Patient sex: M
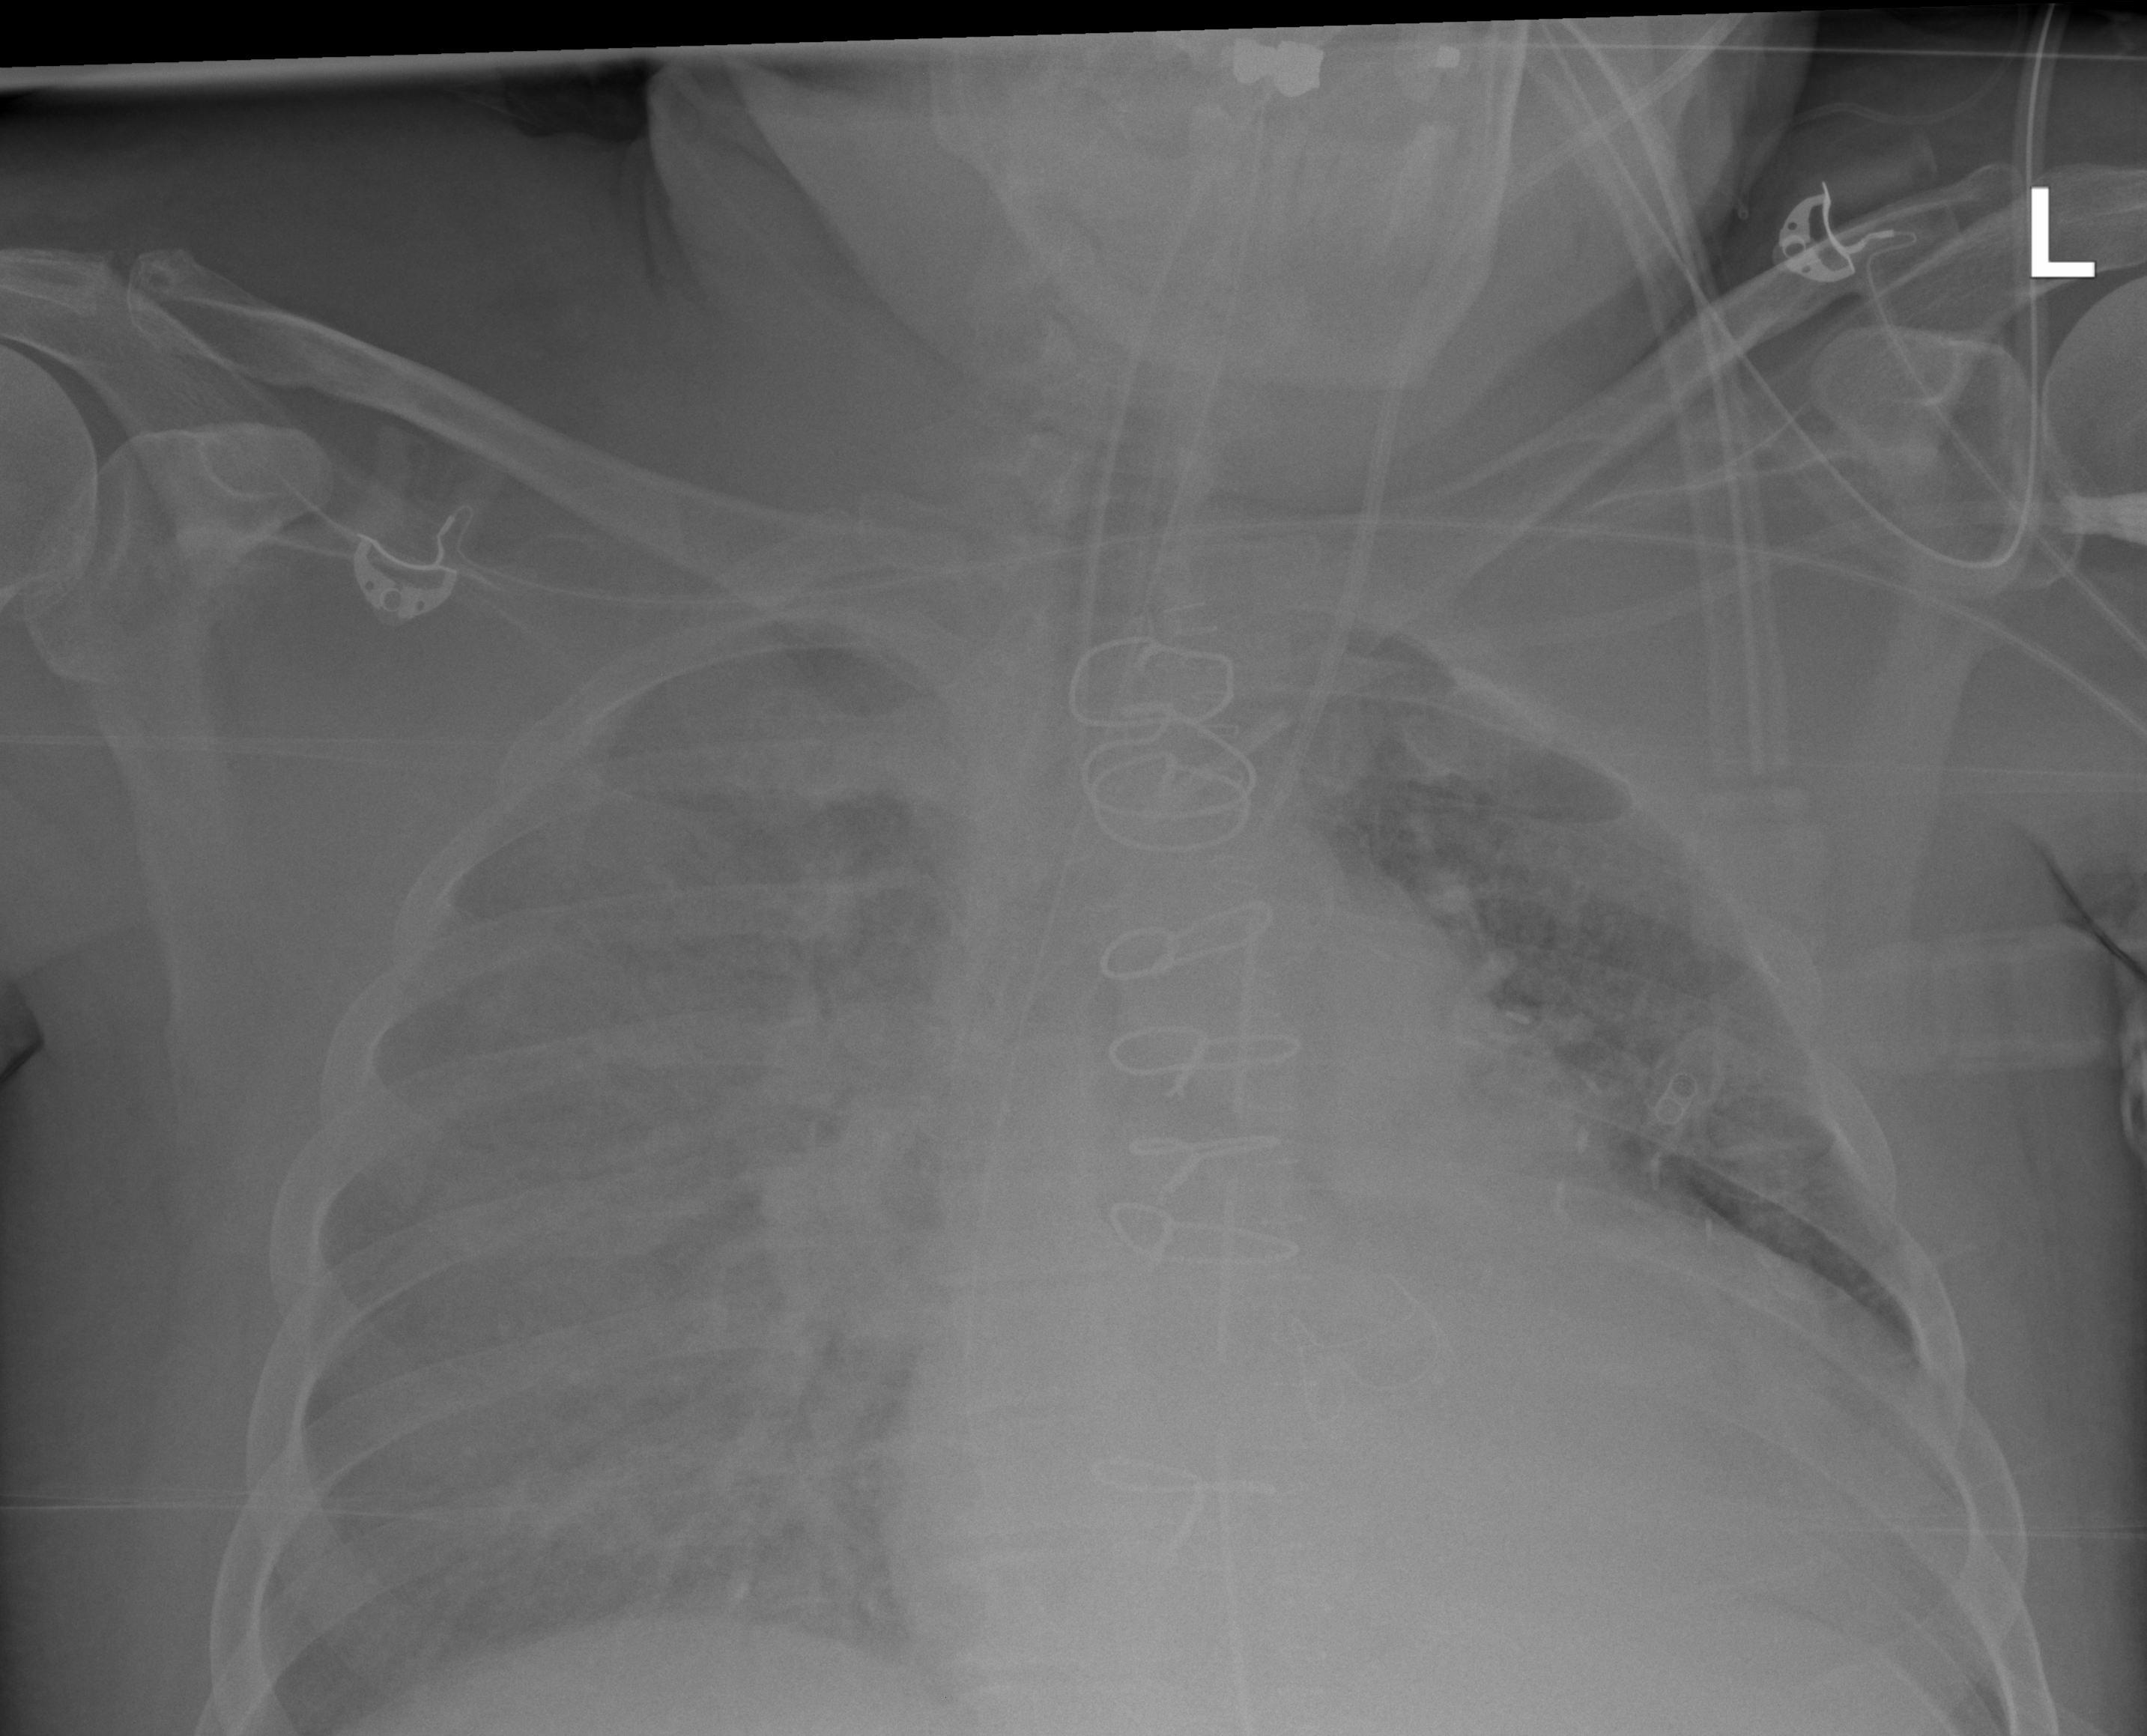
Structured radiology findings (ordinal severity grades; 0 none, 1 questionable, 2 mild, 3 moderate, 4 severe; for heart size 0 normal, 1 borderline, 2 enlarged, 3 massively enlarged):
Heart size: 2
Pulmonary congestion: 2
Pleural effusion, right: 0
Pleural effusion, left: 0
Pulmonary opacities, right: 3
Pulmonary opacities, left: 2
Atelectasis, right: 3
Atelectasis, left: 2